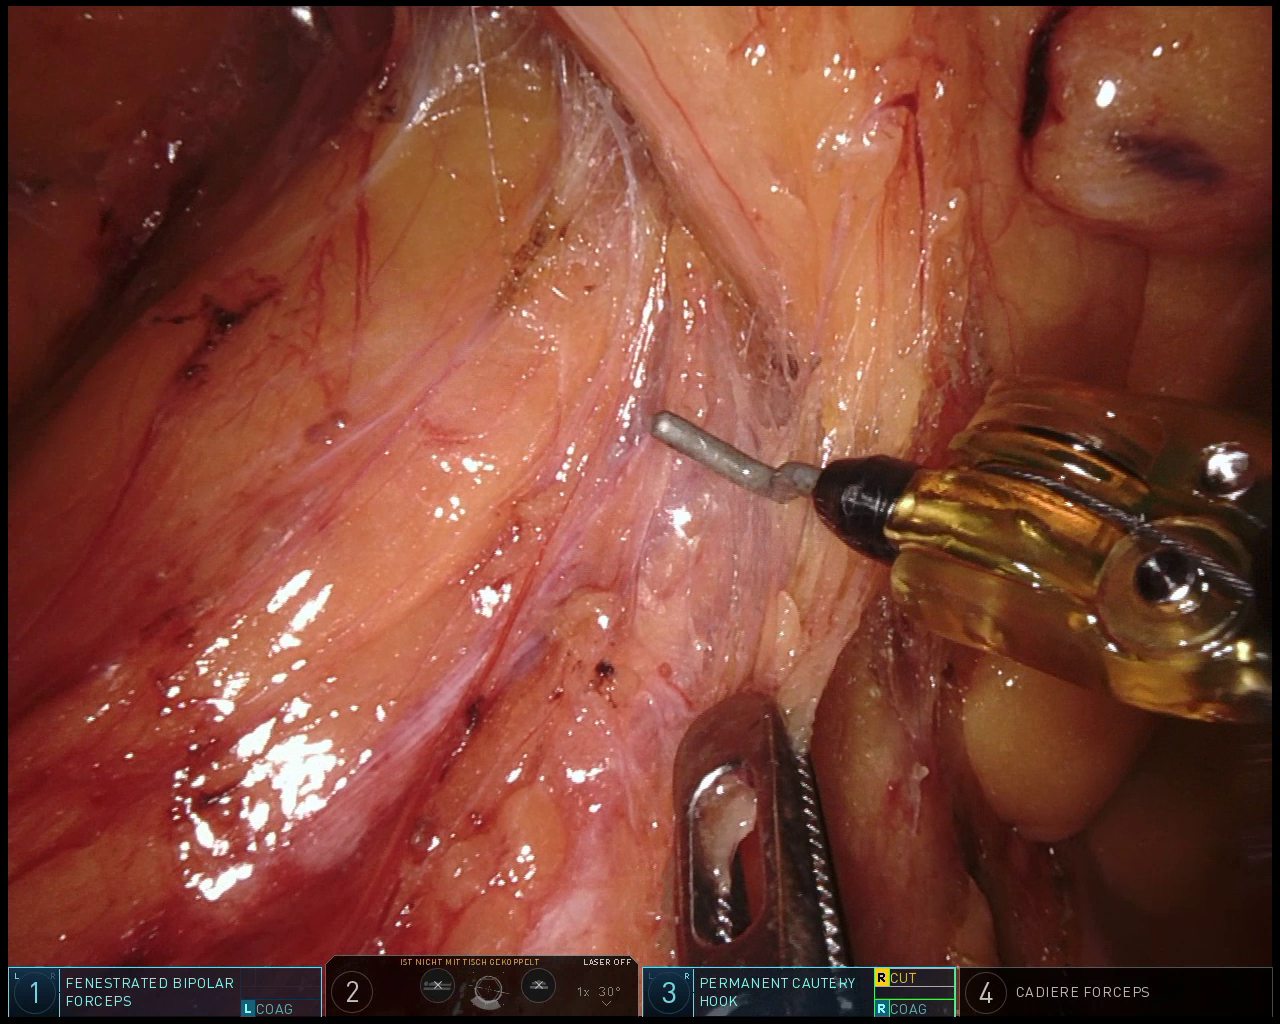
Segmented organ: ureter
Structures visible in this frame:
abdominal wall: no
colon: no
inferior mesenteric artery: no
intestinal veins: no
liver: no
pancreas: no
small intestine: no
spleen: no
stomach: no
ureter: yes
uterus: no
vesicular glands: no